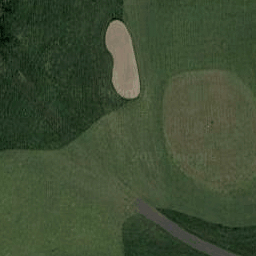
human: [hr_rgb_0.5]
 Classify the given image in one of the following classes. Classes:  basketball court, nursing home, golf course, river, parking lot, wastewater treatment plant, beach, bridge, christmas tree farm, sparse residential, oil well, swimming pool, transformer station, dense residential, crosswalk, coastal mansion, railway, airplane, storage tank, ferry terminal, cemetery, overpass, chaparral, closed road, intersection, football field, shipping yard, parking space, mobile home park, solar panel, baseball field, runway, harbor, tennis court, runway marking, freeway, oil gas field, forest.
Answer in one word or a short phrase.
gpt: golf course